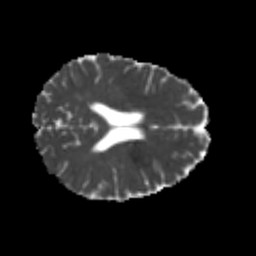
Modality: MD
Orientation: axial
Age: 22
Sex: female
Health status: healthy
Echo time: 0.074 s